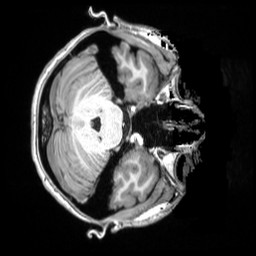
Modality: T1w
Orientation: axial
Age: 23
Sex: female